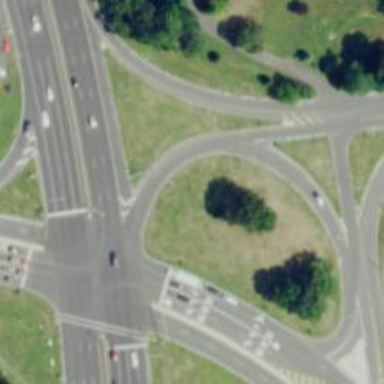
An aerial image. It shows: Trunk_link highway with jughandle junction.